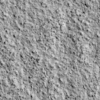
Label: not_dusty